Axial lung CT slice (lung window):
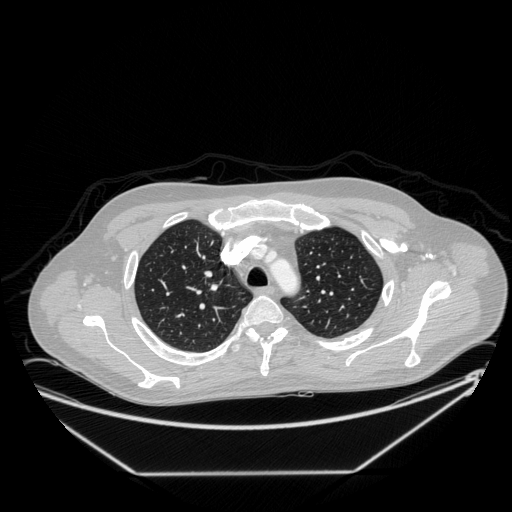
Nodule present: no